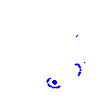
Particle: kaon